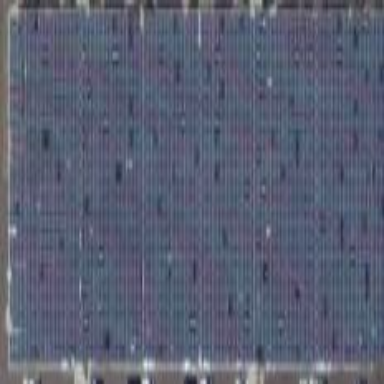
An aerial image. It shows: Solar photovoltaic panel generator on glass roof of building.